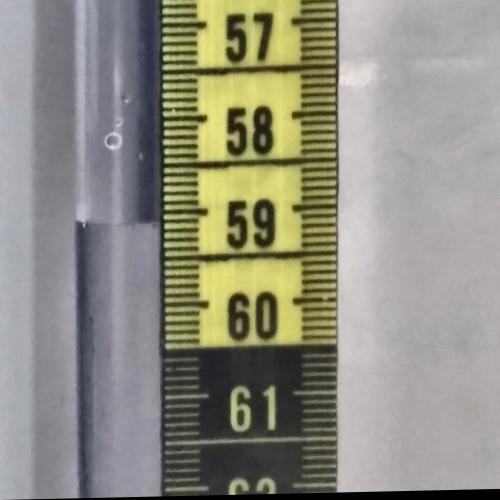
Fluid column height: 59.1 cm